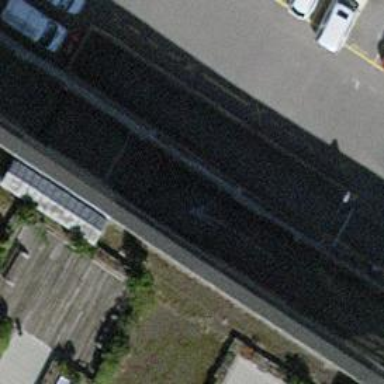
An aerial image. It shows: Parking entrance.